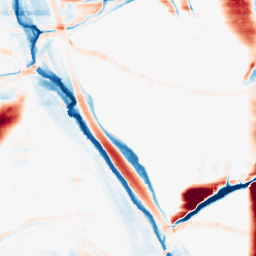
Category: morphological
Decomposition family: morphological_rect
Decomposition parameters: operation: average
width: 50
height: 10
Upsampling method: bilinear
Upsampling parameters: scale: 4
Upsampling scale: 4